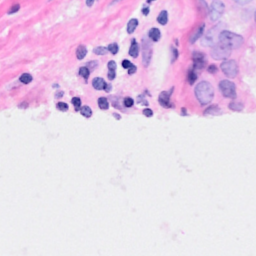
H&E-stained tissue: Breast